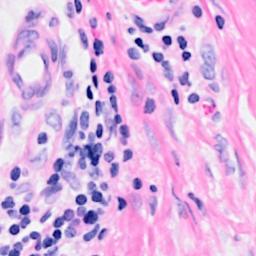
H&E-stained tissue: Breast